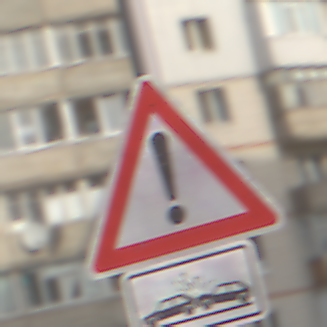
Verkehrszeichen: Gefahrenstelle
Zusatzzeichen unten: Entfernungsangaben2
Umgebung: Outdoor, Urban
Tageszeit: MorningAfternoon
Wetter: PartlyCloudy
Licht: Natural
Jahreszeit: NotSpecified
Kontrast: HighContrast